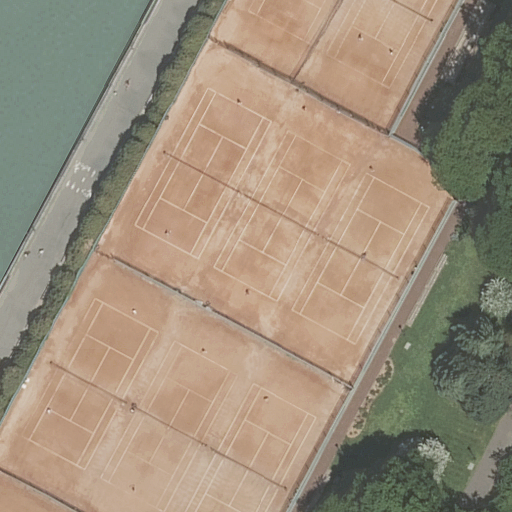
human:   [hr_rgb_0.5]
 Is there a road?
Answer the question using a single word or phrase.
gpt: yes

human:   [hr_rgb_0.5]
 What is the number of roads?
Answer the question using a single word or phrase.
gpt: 1

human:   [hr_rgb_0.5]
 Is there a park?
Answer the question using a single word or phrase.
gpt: yes

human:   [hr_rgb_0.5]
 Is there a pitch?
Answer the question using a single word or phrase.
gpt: yes

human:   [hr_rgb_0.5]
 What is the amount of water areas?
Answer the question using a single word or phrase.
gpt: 1

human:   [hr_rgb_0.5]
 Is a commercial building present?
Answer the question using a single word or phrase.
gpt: no

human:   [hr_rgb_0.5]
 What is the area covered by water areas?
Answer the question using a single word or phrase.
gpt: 884m2

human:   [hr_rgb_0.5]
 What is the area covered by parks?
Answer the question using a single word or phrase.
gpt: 10293m2

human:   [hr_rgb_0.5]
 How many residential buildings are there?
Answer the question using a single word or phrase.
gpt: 0

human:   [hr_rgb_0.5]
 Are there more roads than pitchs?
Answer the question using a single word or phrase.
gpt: no

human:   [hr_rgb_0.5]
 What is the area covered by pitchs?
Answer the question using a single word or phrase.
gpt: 5319m2

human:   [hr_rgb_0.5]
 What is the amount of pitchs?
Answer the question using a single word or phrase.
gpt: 4

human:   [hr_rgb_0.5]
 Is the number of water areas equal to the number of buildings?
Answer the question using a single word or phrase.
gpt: no

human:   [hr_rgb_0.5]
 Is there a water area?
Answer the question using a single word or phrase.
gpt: yes

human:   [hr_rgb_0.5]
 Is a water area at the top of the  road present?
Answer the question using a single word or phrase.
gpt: no

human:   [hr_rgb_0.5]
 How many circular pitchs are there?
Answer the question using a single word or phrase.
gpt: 0

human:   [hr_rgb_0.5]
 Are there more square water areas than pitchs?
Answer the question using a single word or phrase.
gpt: no

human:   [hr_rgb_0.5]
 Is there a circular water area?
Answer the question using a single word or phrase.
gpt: no

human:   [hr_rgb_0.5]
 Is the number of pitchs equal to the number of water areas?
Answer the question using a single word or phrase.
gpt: no

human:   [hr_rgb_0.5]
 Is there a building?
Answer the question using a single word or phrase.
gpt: no

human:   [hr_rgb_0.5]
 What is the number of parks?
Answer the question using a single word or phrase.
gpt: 1

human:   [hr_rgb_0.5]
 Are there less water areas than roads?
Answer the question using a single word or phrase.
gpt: no

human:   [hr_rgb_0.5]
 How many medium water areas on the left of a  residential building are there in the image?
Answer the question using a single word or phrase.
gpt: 0

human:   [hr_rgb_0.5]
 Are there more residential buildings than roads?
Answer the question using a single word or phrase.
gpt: no

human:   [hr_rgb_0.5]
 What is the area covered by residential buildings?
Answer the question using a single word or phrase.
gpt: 0m2

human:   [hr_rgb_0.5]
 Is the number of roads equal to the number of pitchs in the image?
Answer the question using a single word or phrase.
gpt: no

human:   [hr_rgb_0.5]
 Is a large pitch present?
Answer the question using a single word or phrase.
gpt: yes

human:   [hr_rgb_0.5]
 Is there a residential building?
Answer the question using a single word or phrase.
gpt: no

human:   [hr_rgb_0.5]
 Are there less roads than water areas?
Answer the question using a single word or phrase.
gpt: no

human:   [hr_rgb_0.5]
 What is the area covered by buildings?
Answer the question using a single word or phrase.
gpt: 0m2

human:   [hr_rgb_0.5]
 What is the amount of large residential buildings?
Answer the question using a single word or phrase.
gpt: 0

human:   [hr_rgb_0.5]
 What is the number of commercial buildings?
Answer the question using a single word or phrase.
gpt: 0

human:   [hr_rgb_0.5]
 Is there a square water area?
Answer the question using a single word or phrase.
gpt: no

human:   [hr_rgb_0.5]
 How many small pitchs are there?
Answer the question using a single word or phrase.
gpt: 0

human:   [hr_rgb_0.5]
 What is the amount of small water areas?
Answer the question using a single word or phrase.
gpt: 0

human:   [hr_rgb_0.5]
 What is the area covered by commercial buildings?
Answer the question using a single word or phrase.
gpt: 0m2

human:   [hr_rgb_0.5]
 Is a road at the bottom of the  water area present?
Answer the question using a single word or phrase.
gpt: no

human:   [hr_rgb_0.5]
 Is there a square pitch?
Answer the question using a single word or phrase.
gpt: no

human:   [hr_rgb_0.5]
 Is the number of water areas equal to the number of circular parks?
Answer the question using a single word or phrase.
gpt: no

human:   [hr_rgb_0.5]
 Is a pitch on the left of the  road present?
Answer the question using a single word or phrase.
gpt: no

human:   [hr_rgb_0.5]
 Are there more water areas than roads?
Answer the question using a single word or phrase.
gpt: no

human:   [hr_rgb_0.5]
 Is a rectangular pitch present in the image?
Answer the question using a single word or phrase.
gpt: yes

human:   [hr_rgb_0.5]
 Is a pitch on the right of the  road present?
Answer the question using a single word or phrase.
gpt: yes

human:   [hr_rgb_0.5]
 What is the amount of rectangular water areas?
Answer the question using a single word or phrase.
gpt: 1

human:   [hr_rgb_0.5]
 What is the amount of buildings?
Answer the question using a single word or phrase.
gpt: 0

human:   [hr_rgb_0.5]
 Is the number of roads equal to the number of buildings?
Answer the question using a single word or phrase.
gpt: no

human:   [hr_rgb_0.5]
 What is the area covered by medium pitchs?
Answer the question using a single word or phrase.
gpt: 336m2

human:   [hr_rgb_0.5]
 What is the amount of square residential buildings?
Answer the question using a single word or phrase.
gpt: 0

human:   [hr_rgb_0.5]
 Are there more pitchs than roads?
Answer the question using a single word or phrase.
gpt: yes

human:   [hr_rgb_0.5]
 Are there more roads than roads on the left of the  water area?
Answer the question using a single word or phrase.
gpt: yes

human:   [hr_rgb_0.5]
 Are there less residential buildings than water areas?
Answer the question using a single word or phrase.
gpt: yes

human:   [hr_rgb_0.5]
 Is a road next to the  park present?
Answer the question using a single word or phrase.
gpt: yes

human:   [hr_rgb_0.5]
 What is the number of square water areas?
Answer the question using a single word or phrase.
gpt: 0

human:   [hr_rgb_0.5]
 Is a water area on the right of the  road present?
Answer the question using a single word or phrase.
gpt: no

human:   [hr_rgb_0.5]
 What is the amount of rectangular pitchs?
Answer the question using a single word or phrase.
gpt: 4

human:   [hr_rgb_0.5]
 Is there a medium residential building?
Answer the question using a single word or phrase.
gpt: no

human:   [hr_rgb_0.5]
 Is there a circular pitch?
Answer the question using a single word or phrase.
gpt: no

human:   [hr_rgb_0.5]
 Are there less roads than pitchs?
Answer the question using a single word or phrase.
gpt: yes

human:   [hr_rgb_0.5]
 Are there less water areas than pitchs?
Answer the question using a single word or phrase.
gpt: yes

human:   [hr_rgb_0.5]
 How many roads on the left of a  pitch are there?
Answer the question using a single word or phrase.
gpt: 1

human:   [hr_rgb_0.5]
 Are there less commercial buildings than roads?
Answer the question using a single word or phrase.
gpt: yes

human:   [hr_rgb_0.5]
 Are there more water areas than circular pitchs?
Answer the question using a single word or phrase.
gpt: yes

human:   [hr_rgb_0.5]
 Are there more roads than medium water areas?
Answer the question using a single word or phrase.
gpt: yes

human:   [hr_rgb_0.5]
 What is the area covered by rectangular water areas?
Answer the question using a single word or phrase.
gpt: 884m2